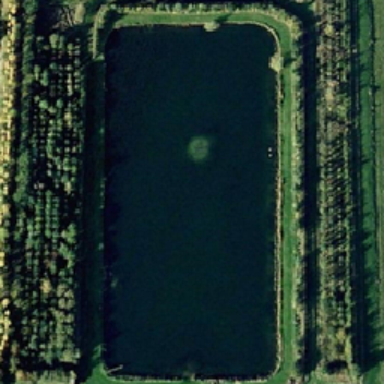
Large lakes are rectangular .